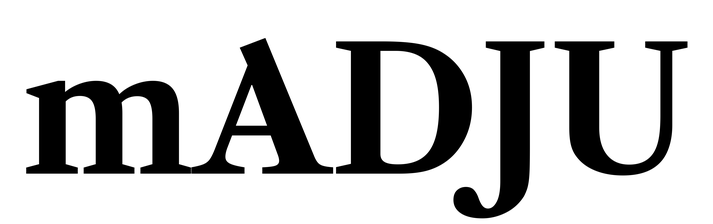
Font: LibreCaslonText_Bold